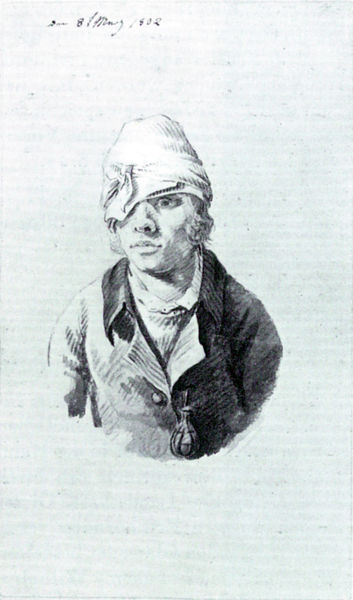
Titel: Selbstbildnis mit Mütze und Visierklappe
Künstler: Caspar David Friedrich
Standort: Hamburg
Institution: Kunsthalle
Schlagwörter: kopf, mann, schatten, weiß, wunde, ausschnitt, grau, licht, mund, nase, profil, schwarz, zeichnung, blick, tuch, haube, rock, schleife, blond, flasche, hemd, jacke, jung, mütze, augen, gesicht, knoten, kragen, bildnis, portrait, porträt, signatur, busch, auge, haare, mantel, blatt, bruststück, frontal, knopf, lippen, schultern, traurig, oval, passpartout, kopfbedeckung, lächeln, schrift, papier, grafik, krieg, karikatur, dick, kopftuch, datum, uhr, junge, hemdkragen, jackett, revers, spitzweg, tusche, blind, knabe, krank, schwarzweiss, schraffur, stich, portait, verletzt, bleistift, beutel, arzt, medizin, tinte, fläschchen, kranker, krankheit, binde, scwarz, binden, kupferstich, kopfbinde, kopfverletzung, verband, verbunden, verletzung, verwundet, turban, pullover, mai, handschrift, kopfverband, augenbinde, wilhelm, heimkehr, bombe, kolonial, verwundung, verletzter, nachthaube, einäugig, patient, augenklappe, deutscher michel, ein aufe, ein auge, heiling, hypochonder, militaer, mull, mullbinden, phiole, rekonvaleszent, schnupftabak, tabaksbeutel, 19. jahrhundert, 1802, junge mit mütze, ein auge verdeckt